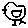
Label: bird